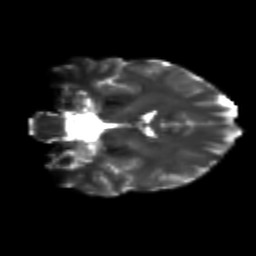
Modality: T2w
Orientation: coronal
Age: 28
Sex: female
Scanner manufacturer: siemens
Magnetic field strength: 3 T
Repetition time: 3.5 s
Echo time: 0.113 s